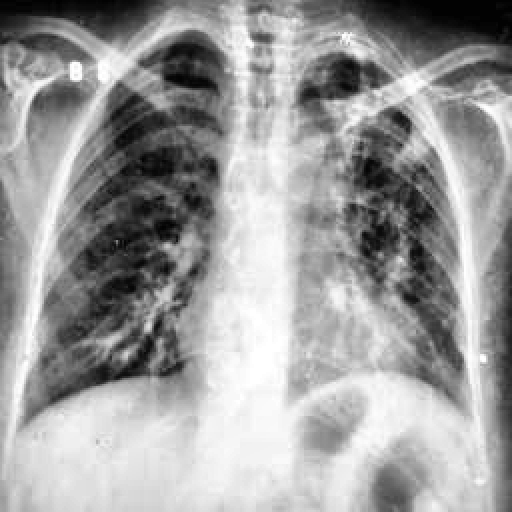
Finding: TUBERCULOSIS